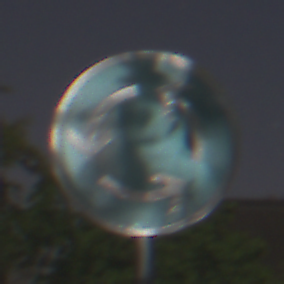
Verkehrszeichen: Kreisverkehr
Umgebung: Outdoor, Nature
Tageszeit: Night
Wetter: Clear
Licht: Natural
Jahreszeit: NotSpecified
Kontrast: HighContrast